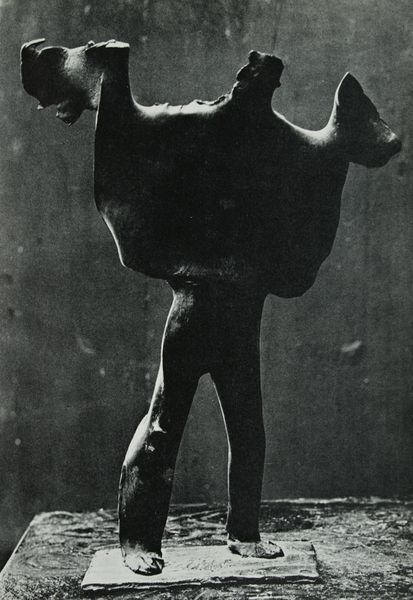
Titel: Homme-Oiseau, Vogelmensch
Künstler: Germaine Richier
Schlagwörter: flügel, mann, nacht, schwarz, weiss, hose, arme, mensch, sockel, zerrissen, boden, figur, stehend, stoff, person, engel, skulptur, statue, beine, abstrakt, arbeiter, unruhe, metall, bronze, plastik, plinthe, collage, foto, mond, erschrecken, expressionistisch, barfuß, fliegend, gespenst, bedrohlich, schritt, verzweiflung, bedrohung, versteck, täuschung, drachenboot, geist, fledermaus, schreck, zerfleddert, flehend, gesit, buhmann, camouflage, der erschlagene, einschüchterung, grundplatte, inaktivität, kafkaesk, passivität, sotunalsoob